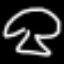
Label: mushroom